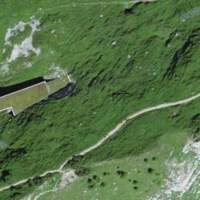
EUNIS habitat code: 23
Species observed at this site:
Rhododendron ferrugineum
Dryas octopetala
Cephalaria alpina
Astrantia major
Carduus personata
Pyrrhocorax graculus
Gentiana bavarica
Eryngium alpinum